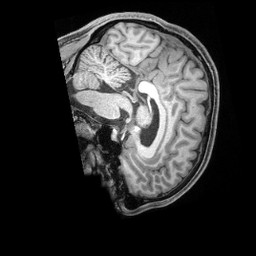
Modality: T1w
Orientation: sagittal
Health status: healthy
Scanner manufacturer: siemens
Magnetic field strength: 3 T
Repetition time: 2.4 s
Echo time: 0.00201 s